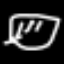
Label: leaf